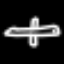
Label: airplane